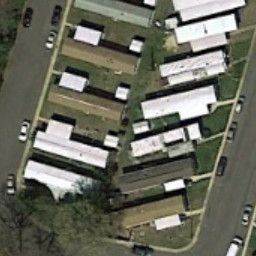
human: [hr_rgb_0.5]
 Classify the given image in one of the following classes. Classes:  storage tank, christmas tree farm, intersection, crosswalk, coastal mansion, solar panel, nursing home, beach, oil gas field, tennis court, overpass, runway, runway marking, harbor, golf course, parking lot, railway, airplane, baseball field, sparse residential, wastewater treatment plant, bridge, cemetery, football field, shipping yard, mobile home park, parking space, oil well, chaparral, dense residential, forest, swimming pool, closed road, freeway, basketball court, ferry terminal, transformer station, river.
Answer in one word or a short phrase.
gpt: mobile home park